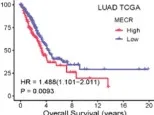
Protein-protein interaction network.
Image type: pathology (immunostaining)